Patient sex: M
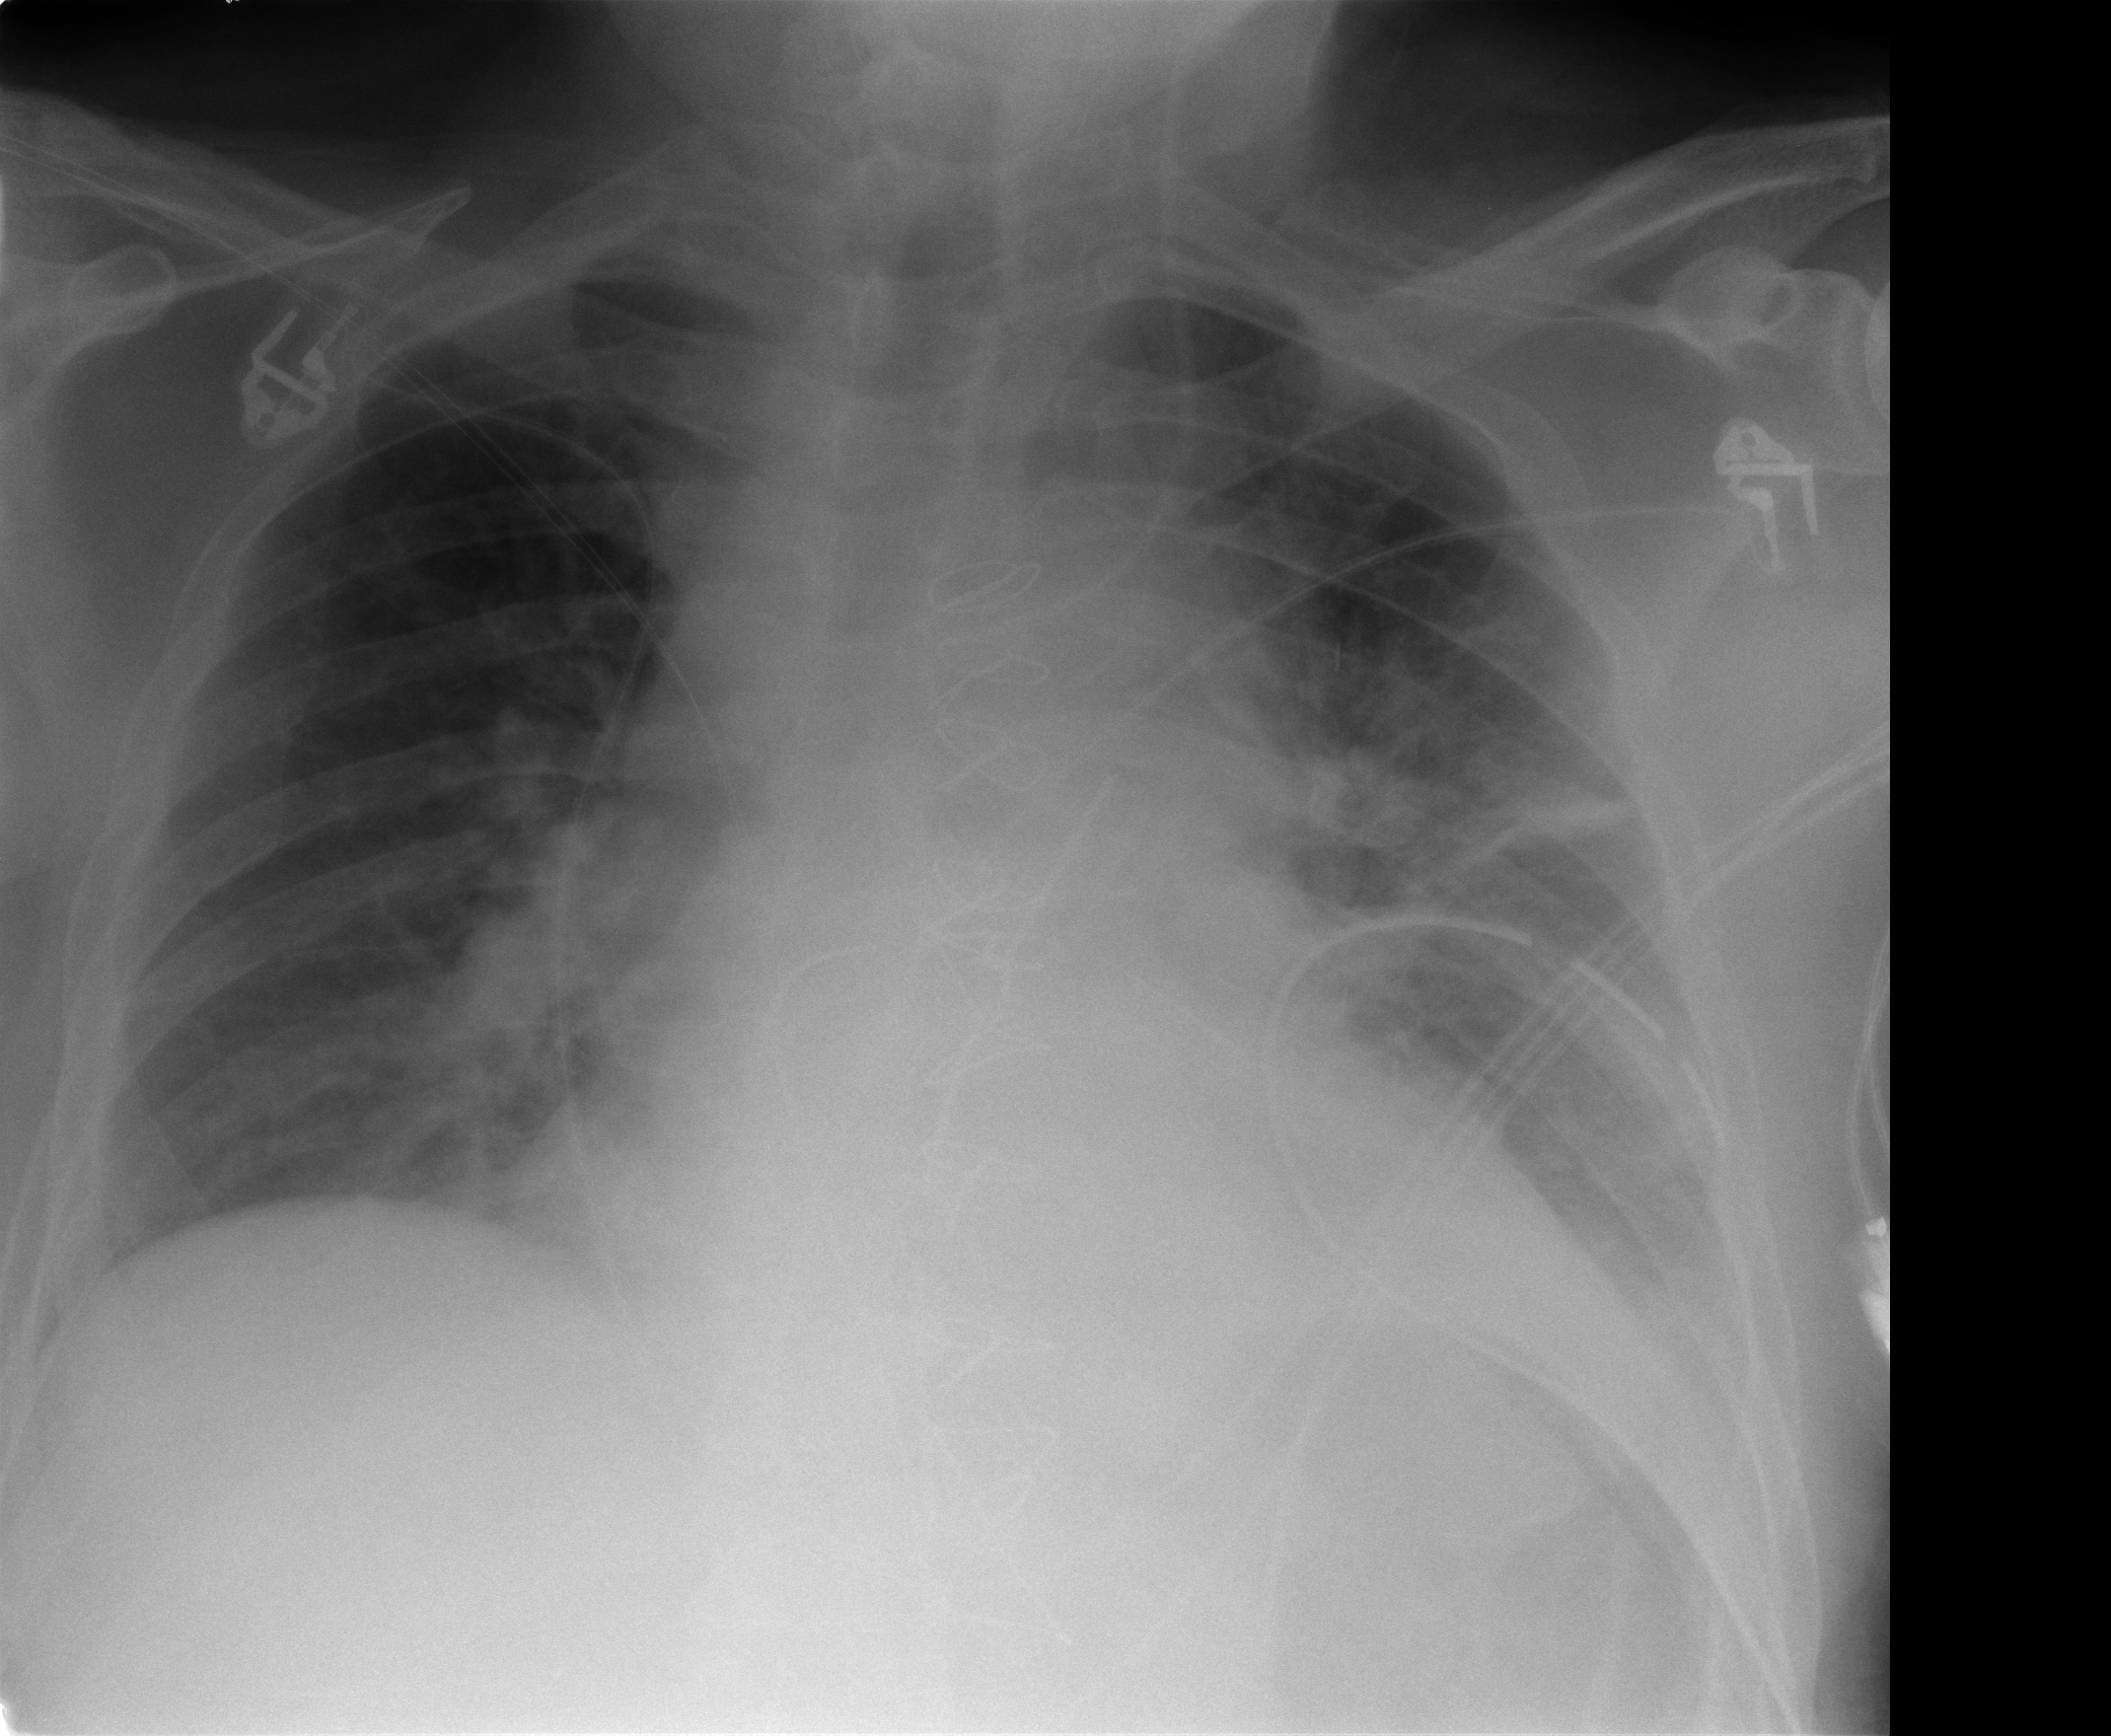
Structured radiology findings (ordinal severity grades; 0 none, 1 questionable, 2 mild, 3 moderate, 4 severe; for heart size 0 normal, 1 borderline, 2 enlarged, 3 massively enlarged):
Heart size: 1
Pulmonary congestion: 2
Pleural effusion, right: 0
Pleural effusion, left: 2
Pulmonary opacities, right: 0
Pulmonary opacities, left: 2
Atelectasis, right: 2
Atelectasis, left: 2